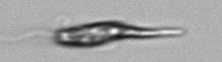
Label: Euglena